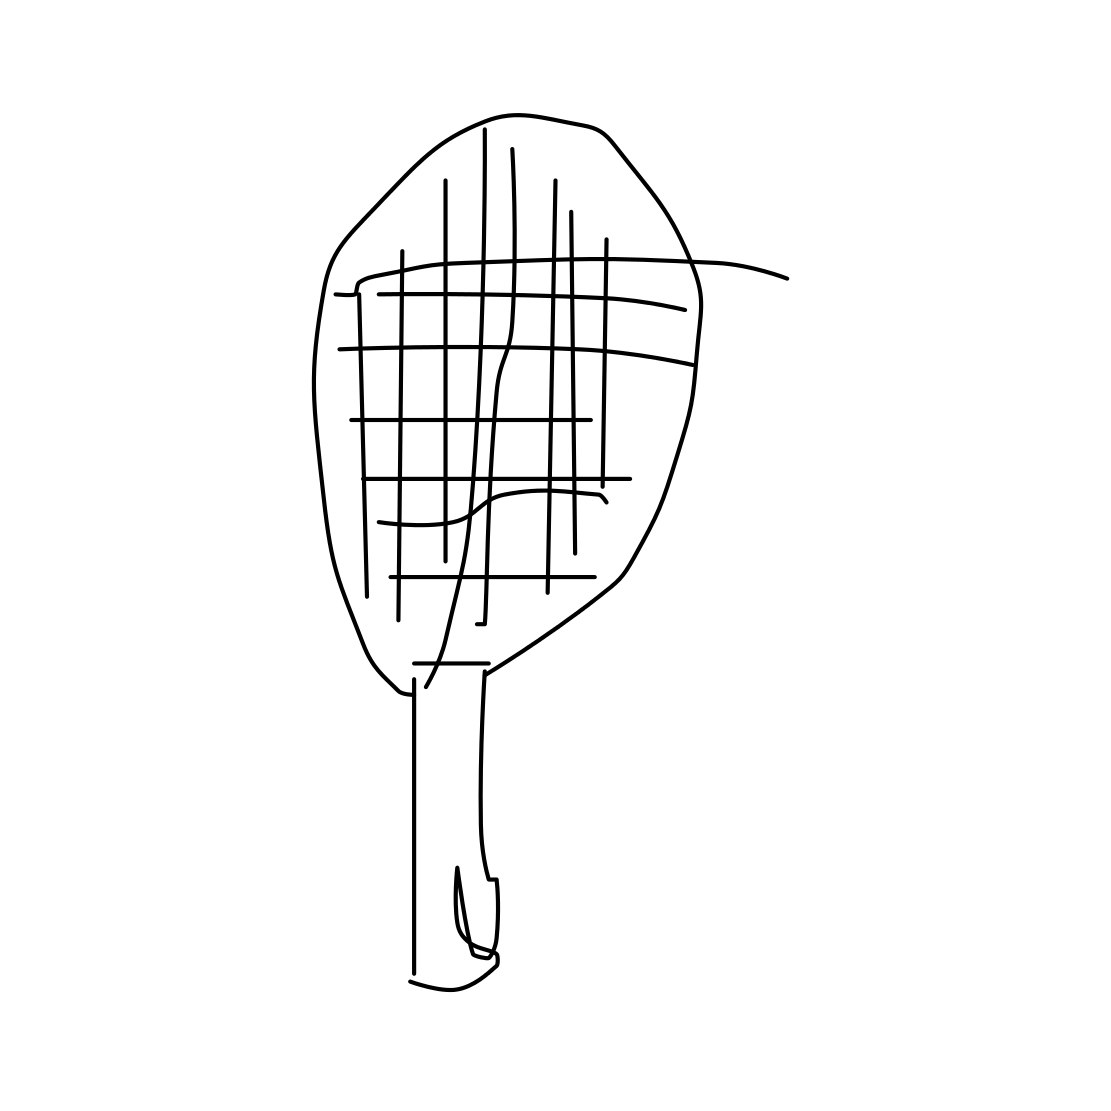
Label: tennis-racket